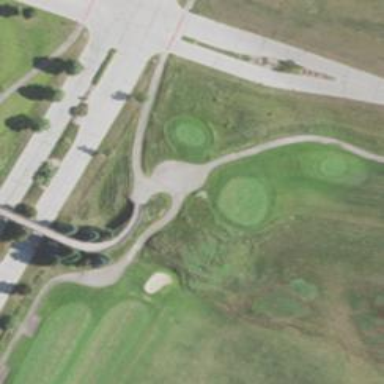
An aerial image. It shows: Service road used as golf cart path.